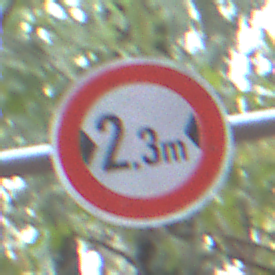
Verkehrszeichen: TatsaechlicheBreite2Komma3
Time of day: SunriseSunset
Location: Outdoor (Nature)
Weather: NotSpecified
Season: Autumn
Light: Natural